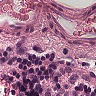
Metastatic tissue present: no